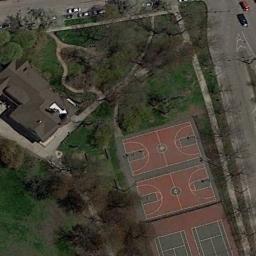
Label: basketball_court